Question: I have created a monthly chart using Google charts but the bars are showing up even when the value is zero.
Here is the screenshot of it

and here is the code and I know code is vulnerable to SQL Injection. You can ignore it. This is only for testing purpose
Previously order_total_amount column was set to "VARCHAR" datatype, then someone suggested that it should set to the "INT". So I changed it from Varchar to Int. But that didn't solved the problem. Bar is still showing up despite having 0 value
'''
<script type="text/javascript">
google.charts.load('current', {'packages':['bar']});
google.charts.setOnLoadCallback(drawChart);
function drawChart() {
var data = google.visualization.arrayToDataTable([
['Monthly', 'Sales'],
<?php
$sale_chart = "SELECT
SUM(IF(month = 'Jan', total, 0)) AS 'Jan',
SUM(IF(month = 'Feb', total, 0)) AS 'Feb',
SUM(IF(month = 'Mar', total, 0)) AS 'Mar',
SUM(IF(month = 'Apr', total, 0)) AS 'Apr',
SUM(IF(month = 'May', total, 0)) AS 'May',
SUM(IF(month = 'Jun', total, 0)) AS 'Jun',
SUM(IF(month = 'Jul', total, 0)) AS 'Jul',
SUM(IF(month = 'Aug', total, 0)) AS 'Aug',
SUM(IF(month = 'Sep', total, 0)) AS 'Sep',
SUM(IF(month = 'Oct', total, 0)) AS 'Oct',
SUM(IF(month = 'Nov', total, 0)) AS 'Nov',
SUM(IF(month = 'Dec', total, 0)) AS 'Dec'
FROM
(SELECT
MIN(DATE_FORMAT(order_date, '%b')) AS month,
SUM(order_total_amount) AS total
FROM
invoice_order
WHERE
user_id = '$user_id'
GROUP BY YEAR(order_date) , MONTH(order_date)
ORDER BY YEAR(order_date) , MONTH(order_date)) AS sale";
$sale_chart_query = mysqli_query($connection,$sale_chart) or die(mysqli_error($connection));
$sale_chart_array = mysqli_fetch_assoc($sale_chart_query);
foreach($sale_chart_array as $x => $val) { ?>
['<?php echo $x; ?>','<?php echo $val; ?>'],
<?php } ?>
]);
var options = {
};
var chart = new google.charts.Bar(document.getElementById('chart_div'));
chart.draw(data, google.charts.Bar.convertOptions(options));
}
</script>
'''
After replacing zero with null, that is how it showing up the result
<URL>
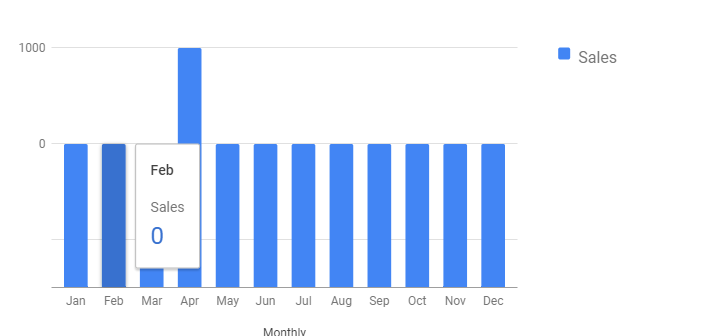
Answer: using a value of 'null' in the chart's data table will prevent a bar from appearing.
see following working snippet...
in this case, you're including strings instead of numbers in the data table.
remove the single quotes from the second array value, here...
'''
['<?php echo $x; ?>',<?php echo $val; ?>],
'''
'''
google.charts.load('current', {
packages: ['bar']
}).then(function drawChart() {
var data = google.visualization.arrayToDataTable([
['Monthly', 'Sales'],
['Jan', 1000],
['Feb', null],
['Mar', null],
['Apr', null],
['May', 40000],
['Jun', null],
['Jul', null],
['Aug', null],
['Sep', null],
['Oct', null],
['Nov', null],
['Dec', null]
]);
var options = {};
var chart = new google.charts.Bar(document.getElementById('chart_div'));
chart.draw(data, google.charts.Bar.convertOptions(options));
});
'''
'''
<script src="https://www.gstatic.com/charts/loader.js"></script>
<div id="chart_div"></div>
'''